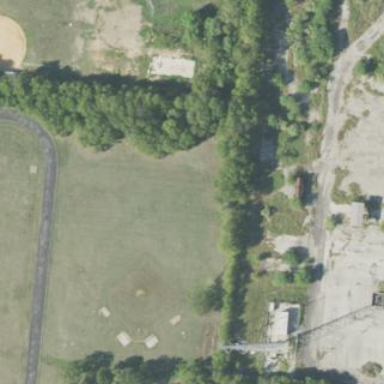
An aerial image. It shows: Softball pitch for leisure land activities.